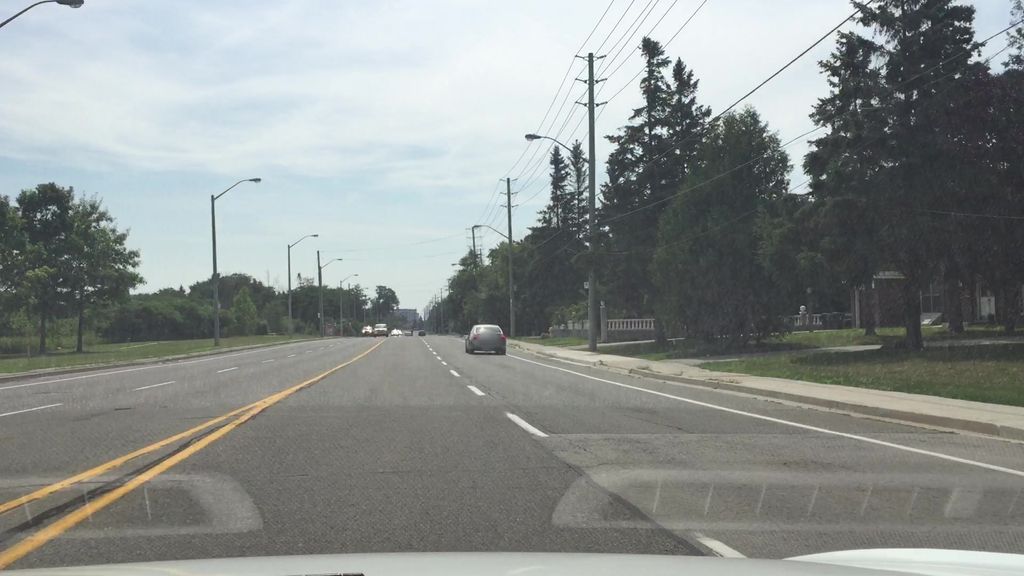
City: toronto